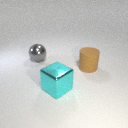
large cyan metal cube in front of large brown rubber cylinder